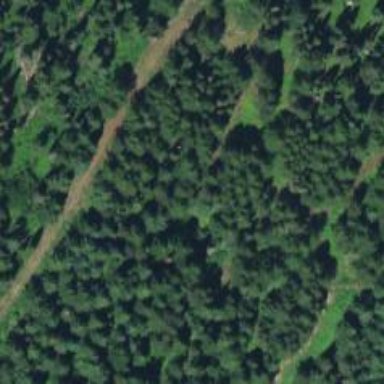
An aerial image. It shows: The trail has excellent visibility.